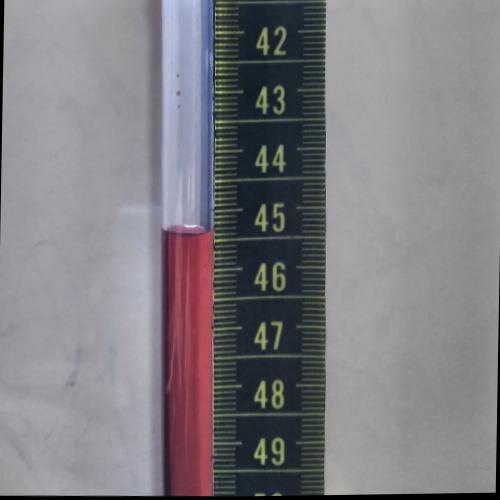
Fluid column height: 45.3 cm